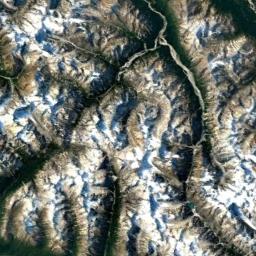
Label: snowberg